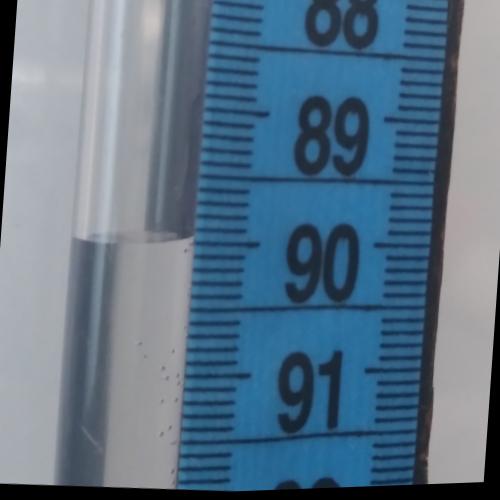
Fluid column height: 90.0 cm